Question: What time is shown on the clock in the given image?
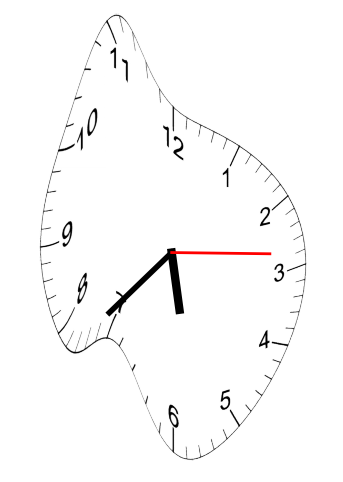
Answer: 05:37:14